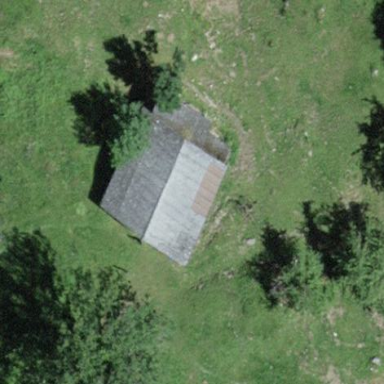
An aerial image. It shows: Cabin is depicted in the image.